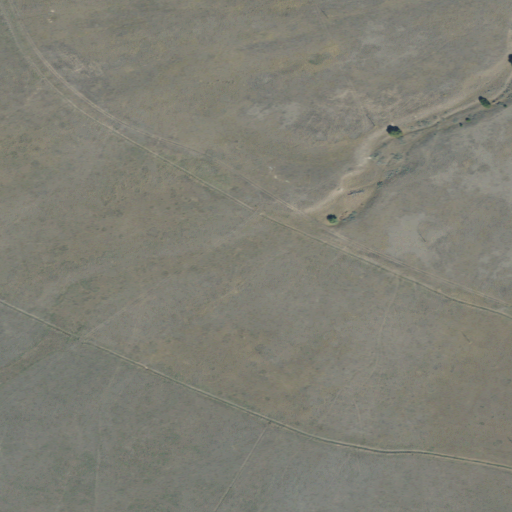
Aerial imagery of valley in Montana named Centennial Gulch containing only shrub